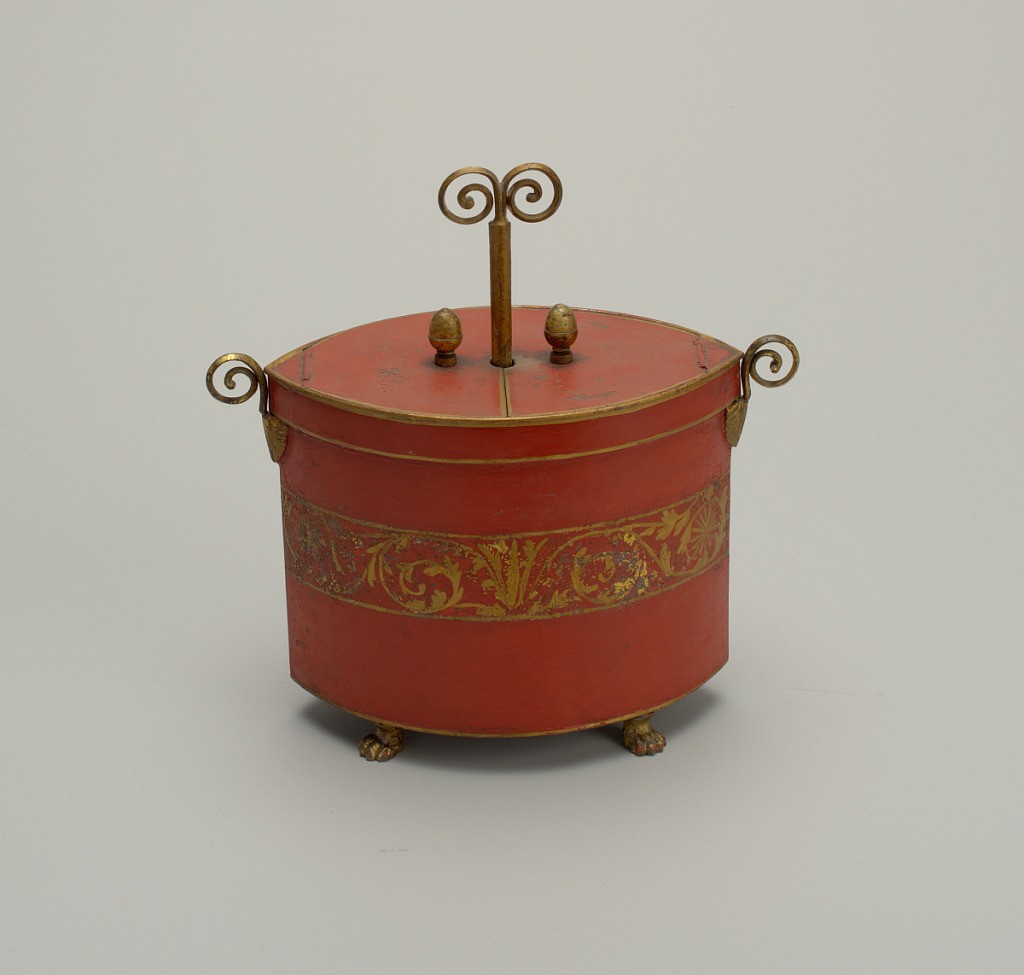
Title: Egg warming rack
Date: ca. 1810
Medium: Painted tôle
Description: Painted oval in plan, with four paw feet, two volute handles and two acorn knobs on flat, two-leaved hinged cover. Red ground with band of gilt foliate scrolls.